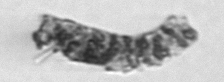
Label: fecal_pellet